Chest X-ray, PA view. Patient: 56 years old, sex F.
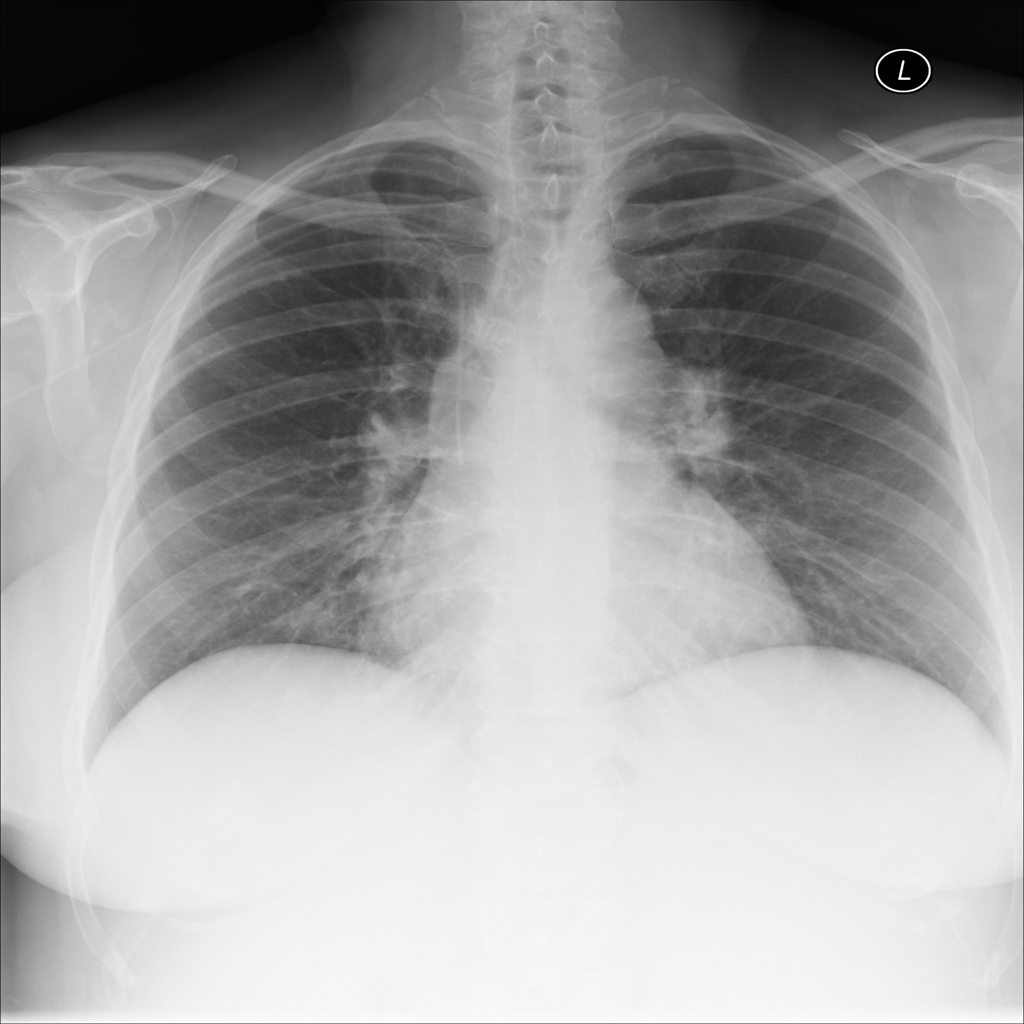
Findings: No Finding